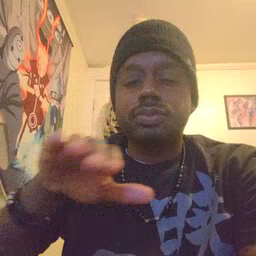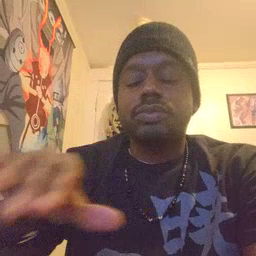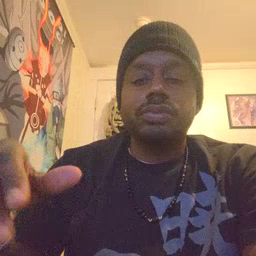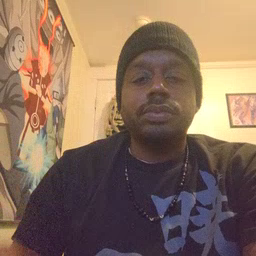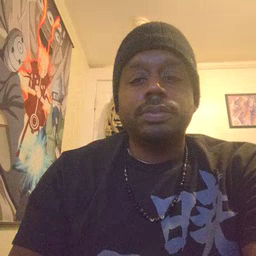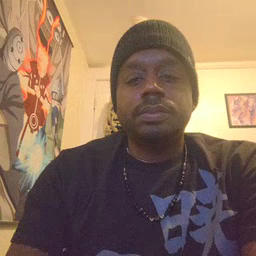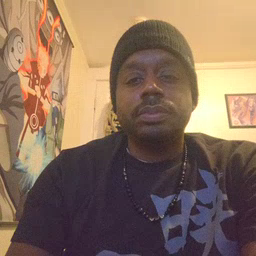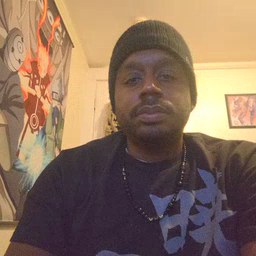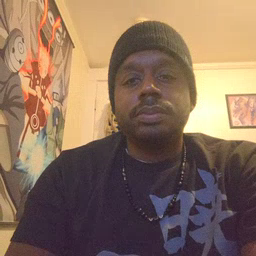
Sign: pool